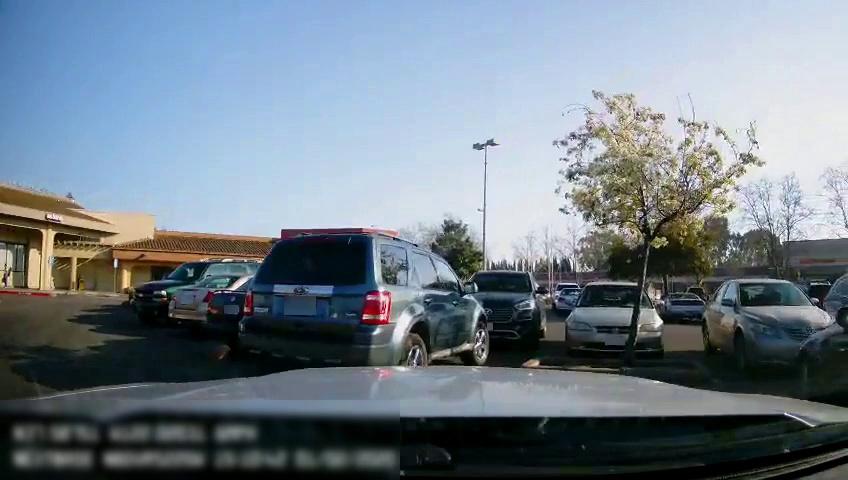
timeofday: Day
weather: Sunny
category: Drivable Space
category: Drivable Space
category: Vehicles | SUV
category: Vehicles | Car
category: Vehicles | Car
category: Vehicles | SUV
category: Vehicles | SUV
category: Vehicles | SUV
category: Vehicles | Car
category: Vehicles | SUV
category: Vehicles | Car
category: Vehicles | Car
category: Vehicles | SUV
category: Vehicles | SUV
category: Vehicles | Car
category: Vehicles | Car